Field crop: maize
Growth stage: 1
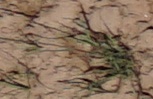
Species: lolium